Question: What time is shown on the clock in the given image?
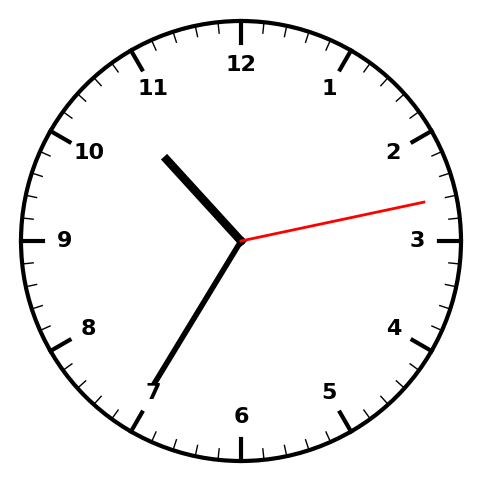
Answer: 10:35:13